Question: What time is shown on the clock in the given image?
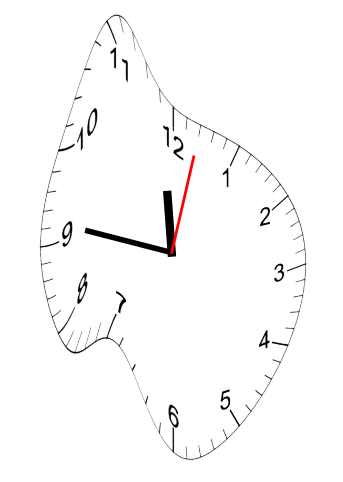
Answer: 11:46:02